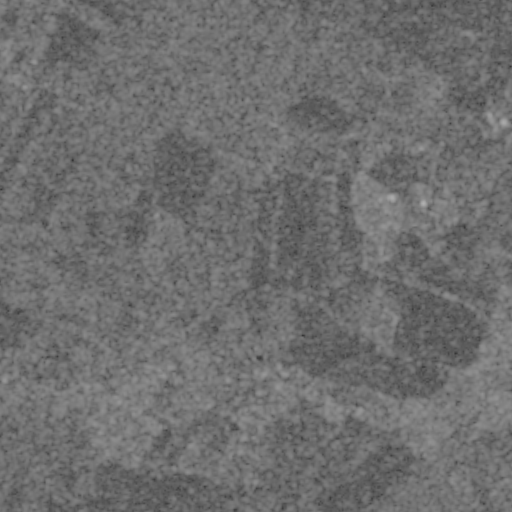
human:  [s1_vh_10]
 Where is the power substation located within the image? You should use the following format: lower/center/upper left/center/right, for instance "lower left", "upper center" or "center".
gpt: The power substation is located in the lower left of the image.
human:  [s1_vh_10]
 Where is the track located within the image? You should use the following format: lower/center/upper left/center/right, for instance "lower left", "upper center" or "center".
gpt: There is no track in the image.

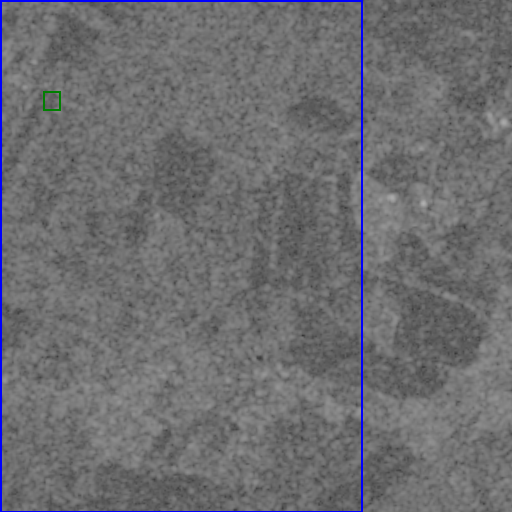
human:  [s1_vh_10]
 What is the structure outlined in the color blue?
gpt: The structure outlined in blue is a crop field.
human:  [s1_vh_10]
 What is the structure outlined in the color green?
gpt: The structure outlined in green is a park.
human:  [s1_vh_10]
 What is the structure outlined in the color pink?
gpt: There is no pink outline.